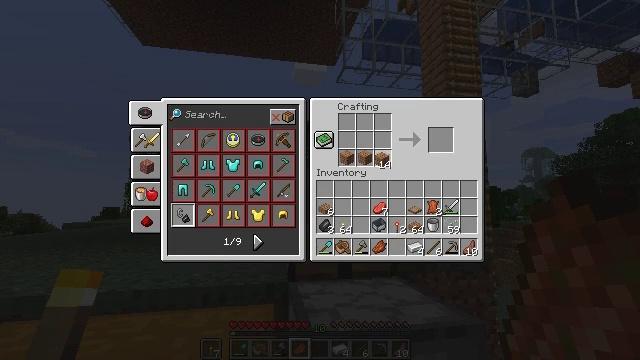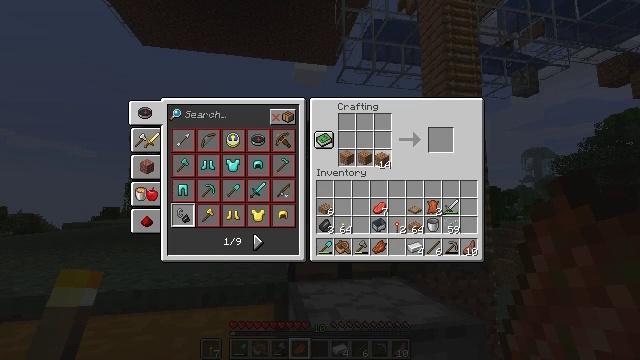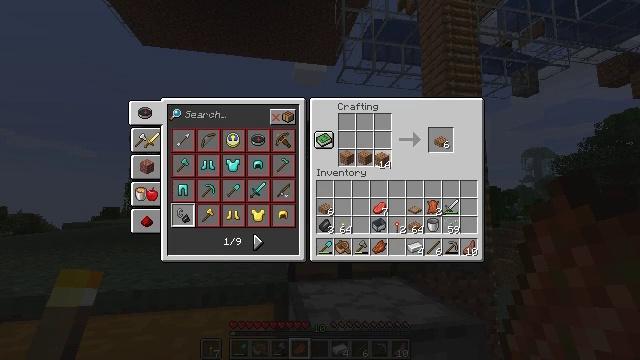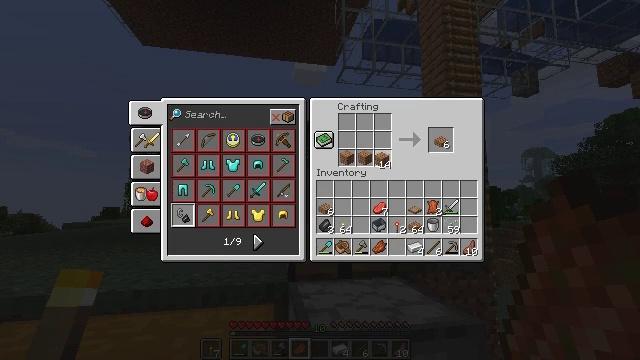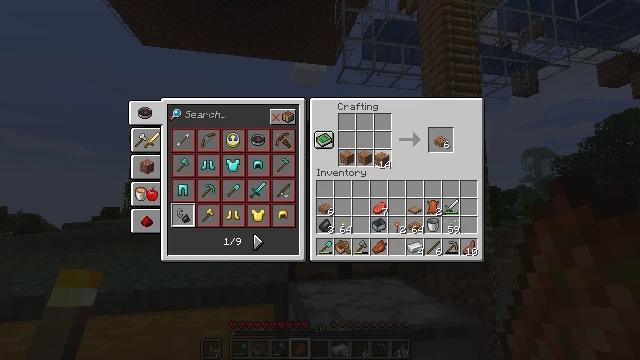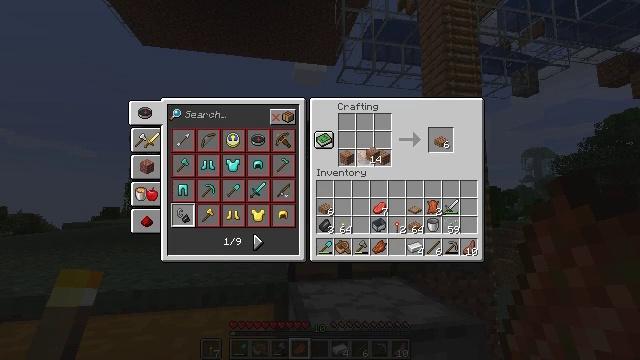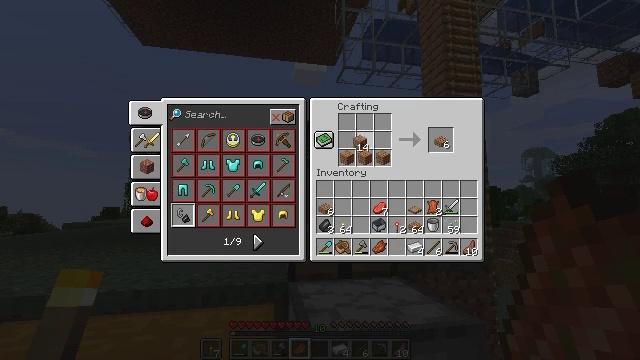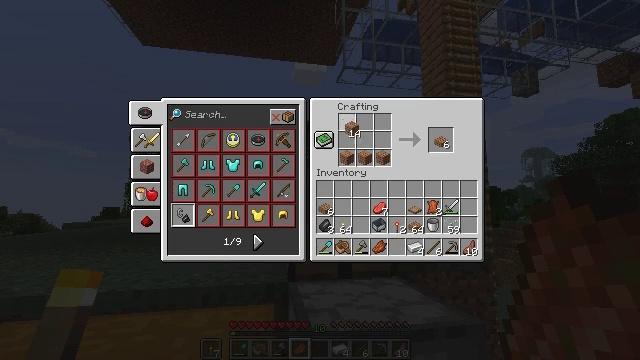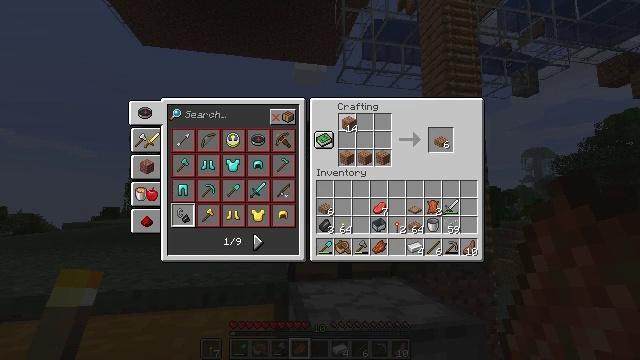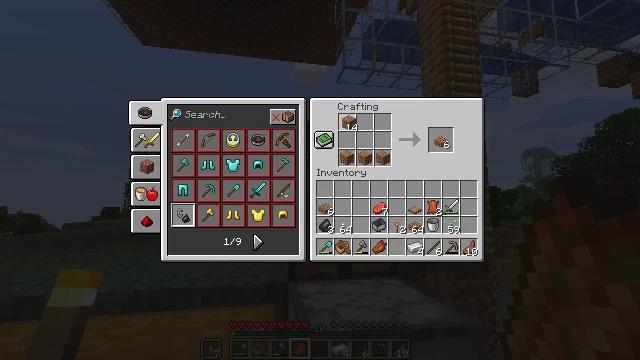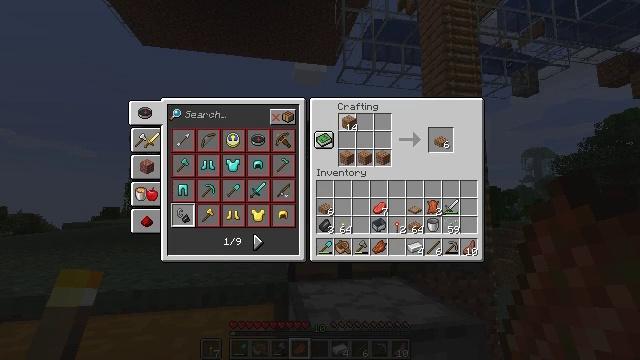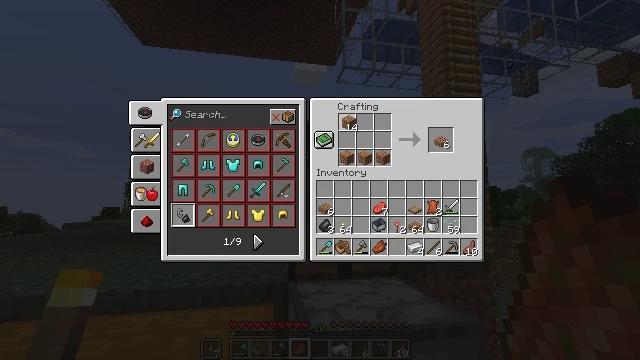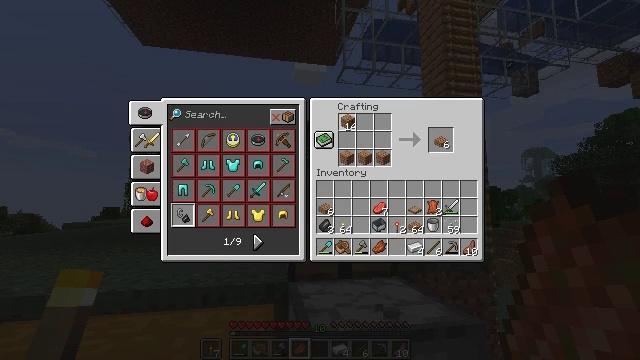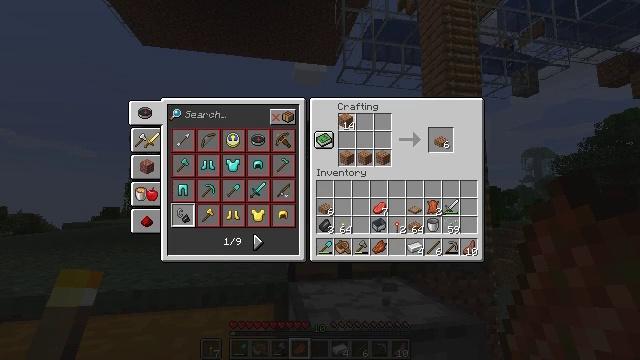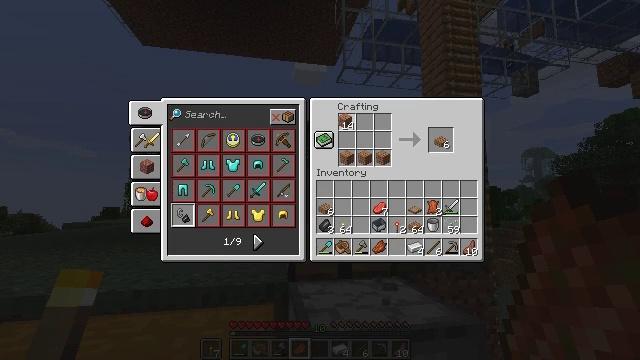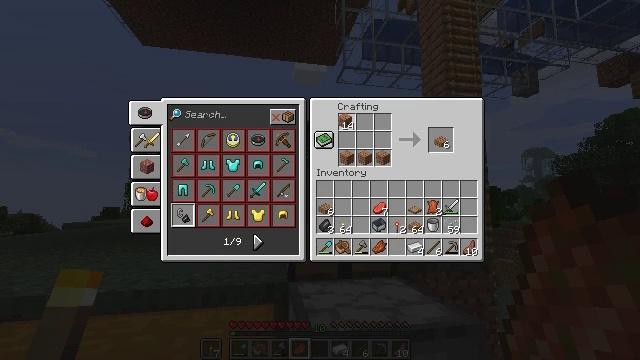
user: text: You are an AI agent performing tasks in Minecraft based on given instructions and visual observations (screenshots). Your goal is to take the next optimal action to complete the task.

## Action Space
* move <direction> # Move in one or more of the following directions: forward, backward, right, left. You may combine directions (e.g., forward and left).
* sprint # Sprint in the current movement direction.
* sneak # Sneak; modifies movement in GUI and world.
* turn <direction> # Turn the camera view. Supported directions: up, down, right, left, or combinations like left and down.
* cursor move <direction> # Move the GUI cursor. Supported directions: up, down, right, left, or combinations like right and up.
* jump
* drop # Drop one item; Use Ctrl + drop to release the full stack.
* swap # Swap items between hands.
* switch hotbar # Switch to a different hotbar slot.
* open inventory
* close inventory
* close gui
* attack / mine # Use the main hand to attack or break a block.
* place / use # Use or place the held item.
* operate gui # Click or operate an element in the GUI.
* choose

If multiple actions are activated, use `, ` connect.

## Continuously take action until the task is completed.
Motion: motion action
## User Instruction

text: Craft a jungle sign.
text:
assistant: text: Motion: no_op
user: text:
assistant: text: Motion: no_op
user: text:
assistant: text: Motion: no_op
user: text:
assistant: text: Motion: no_op
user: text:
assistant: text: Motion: cursor move left
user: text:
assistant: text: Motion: cursor move left and up
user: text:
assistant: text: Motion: cursor move left and up
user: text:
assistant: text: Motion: no_op
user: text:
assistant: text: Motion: no_op
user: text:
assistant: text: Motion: no_op
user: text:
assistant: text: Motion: no_op
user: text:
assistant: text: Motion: no_op
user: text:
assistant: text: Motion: no_op
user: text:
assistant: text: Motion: no_op
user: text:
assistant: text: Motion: no_op
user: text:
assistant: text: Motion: choose
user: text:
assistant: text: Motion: choose
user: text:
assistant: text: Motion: choose
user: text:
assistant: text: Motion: cursor move right, choose
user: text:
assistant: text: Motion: cursor move right, choose
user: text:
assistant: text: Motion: choose
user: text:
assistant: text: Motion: choose
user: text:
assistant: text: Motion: choose
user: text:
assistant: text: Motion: choose
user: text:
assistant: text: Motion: choose
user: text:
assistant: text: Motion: choose
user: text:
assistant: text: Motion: choose
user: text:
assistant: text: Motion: cursor move down, choose
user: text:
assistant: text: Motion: choose
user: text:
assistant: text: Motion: choose